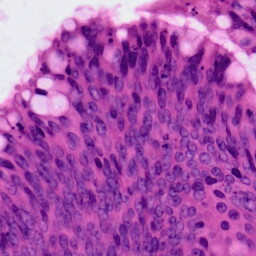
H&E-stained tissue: Colon